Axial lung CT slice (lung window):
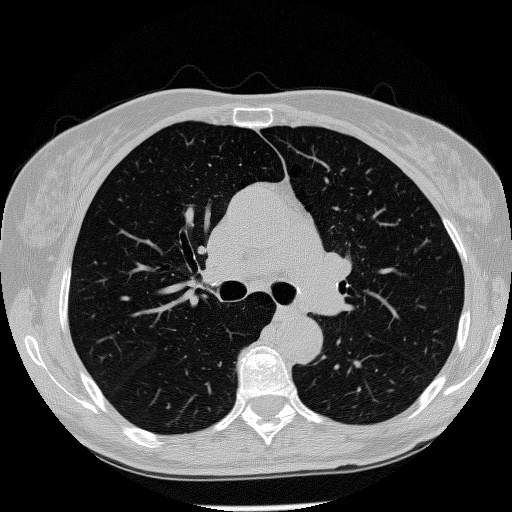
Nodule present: yes
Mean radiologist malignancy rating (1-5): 3